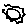
Label: sun